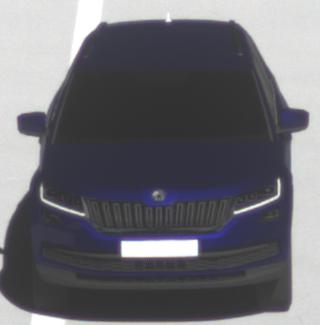
Make: Skoda
Model: Kodiaq 1.4 TSI
Detailed model: Kodiaq
Model produced from: 2017/03
Model produced until: 2018/05
Doors: 5
Color: blue
Road condition: dry road
Daytime: morning or afternoon
Contrast: high contrast